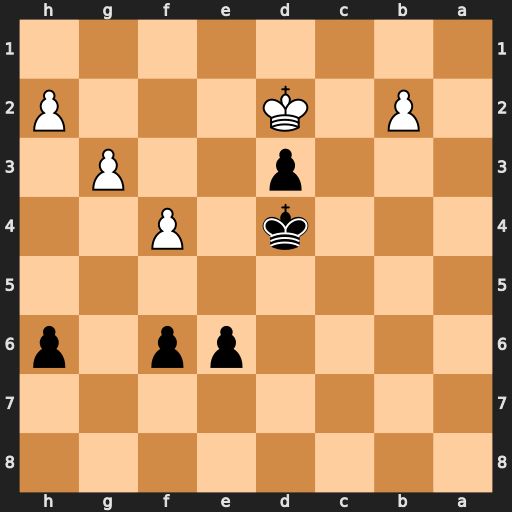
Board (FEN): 8/8/4pp1p/8/3k1P2/3p2P1/1P1K3P/8
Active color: b
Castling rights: -
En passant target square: -
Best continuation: e5 b4 e4